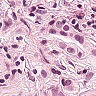
Metastatic tissue present: yes